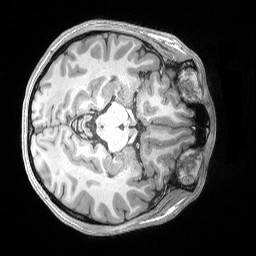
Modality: T1w
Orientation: axial
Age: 27
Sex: male
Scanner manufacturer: siemens
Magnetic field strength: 3 T
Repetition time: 2.2 s
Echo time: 0.00169 s